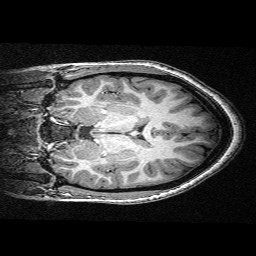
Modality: T1w
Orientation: coronal
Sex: female
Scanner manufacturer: siemens
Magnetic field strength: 3 T
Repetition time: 2.3 s
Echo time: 0.00336 s